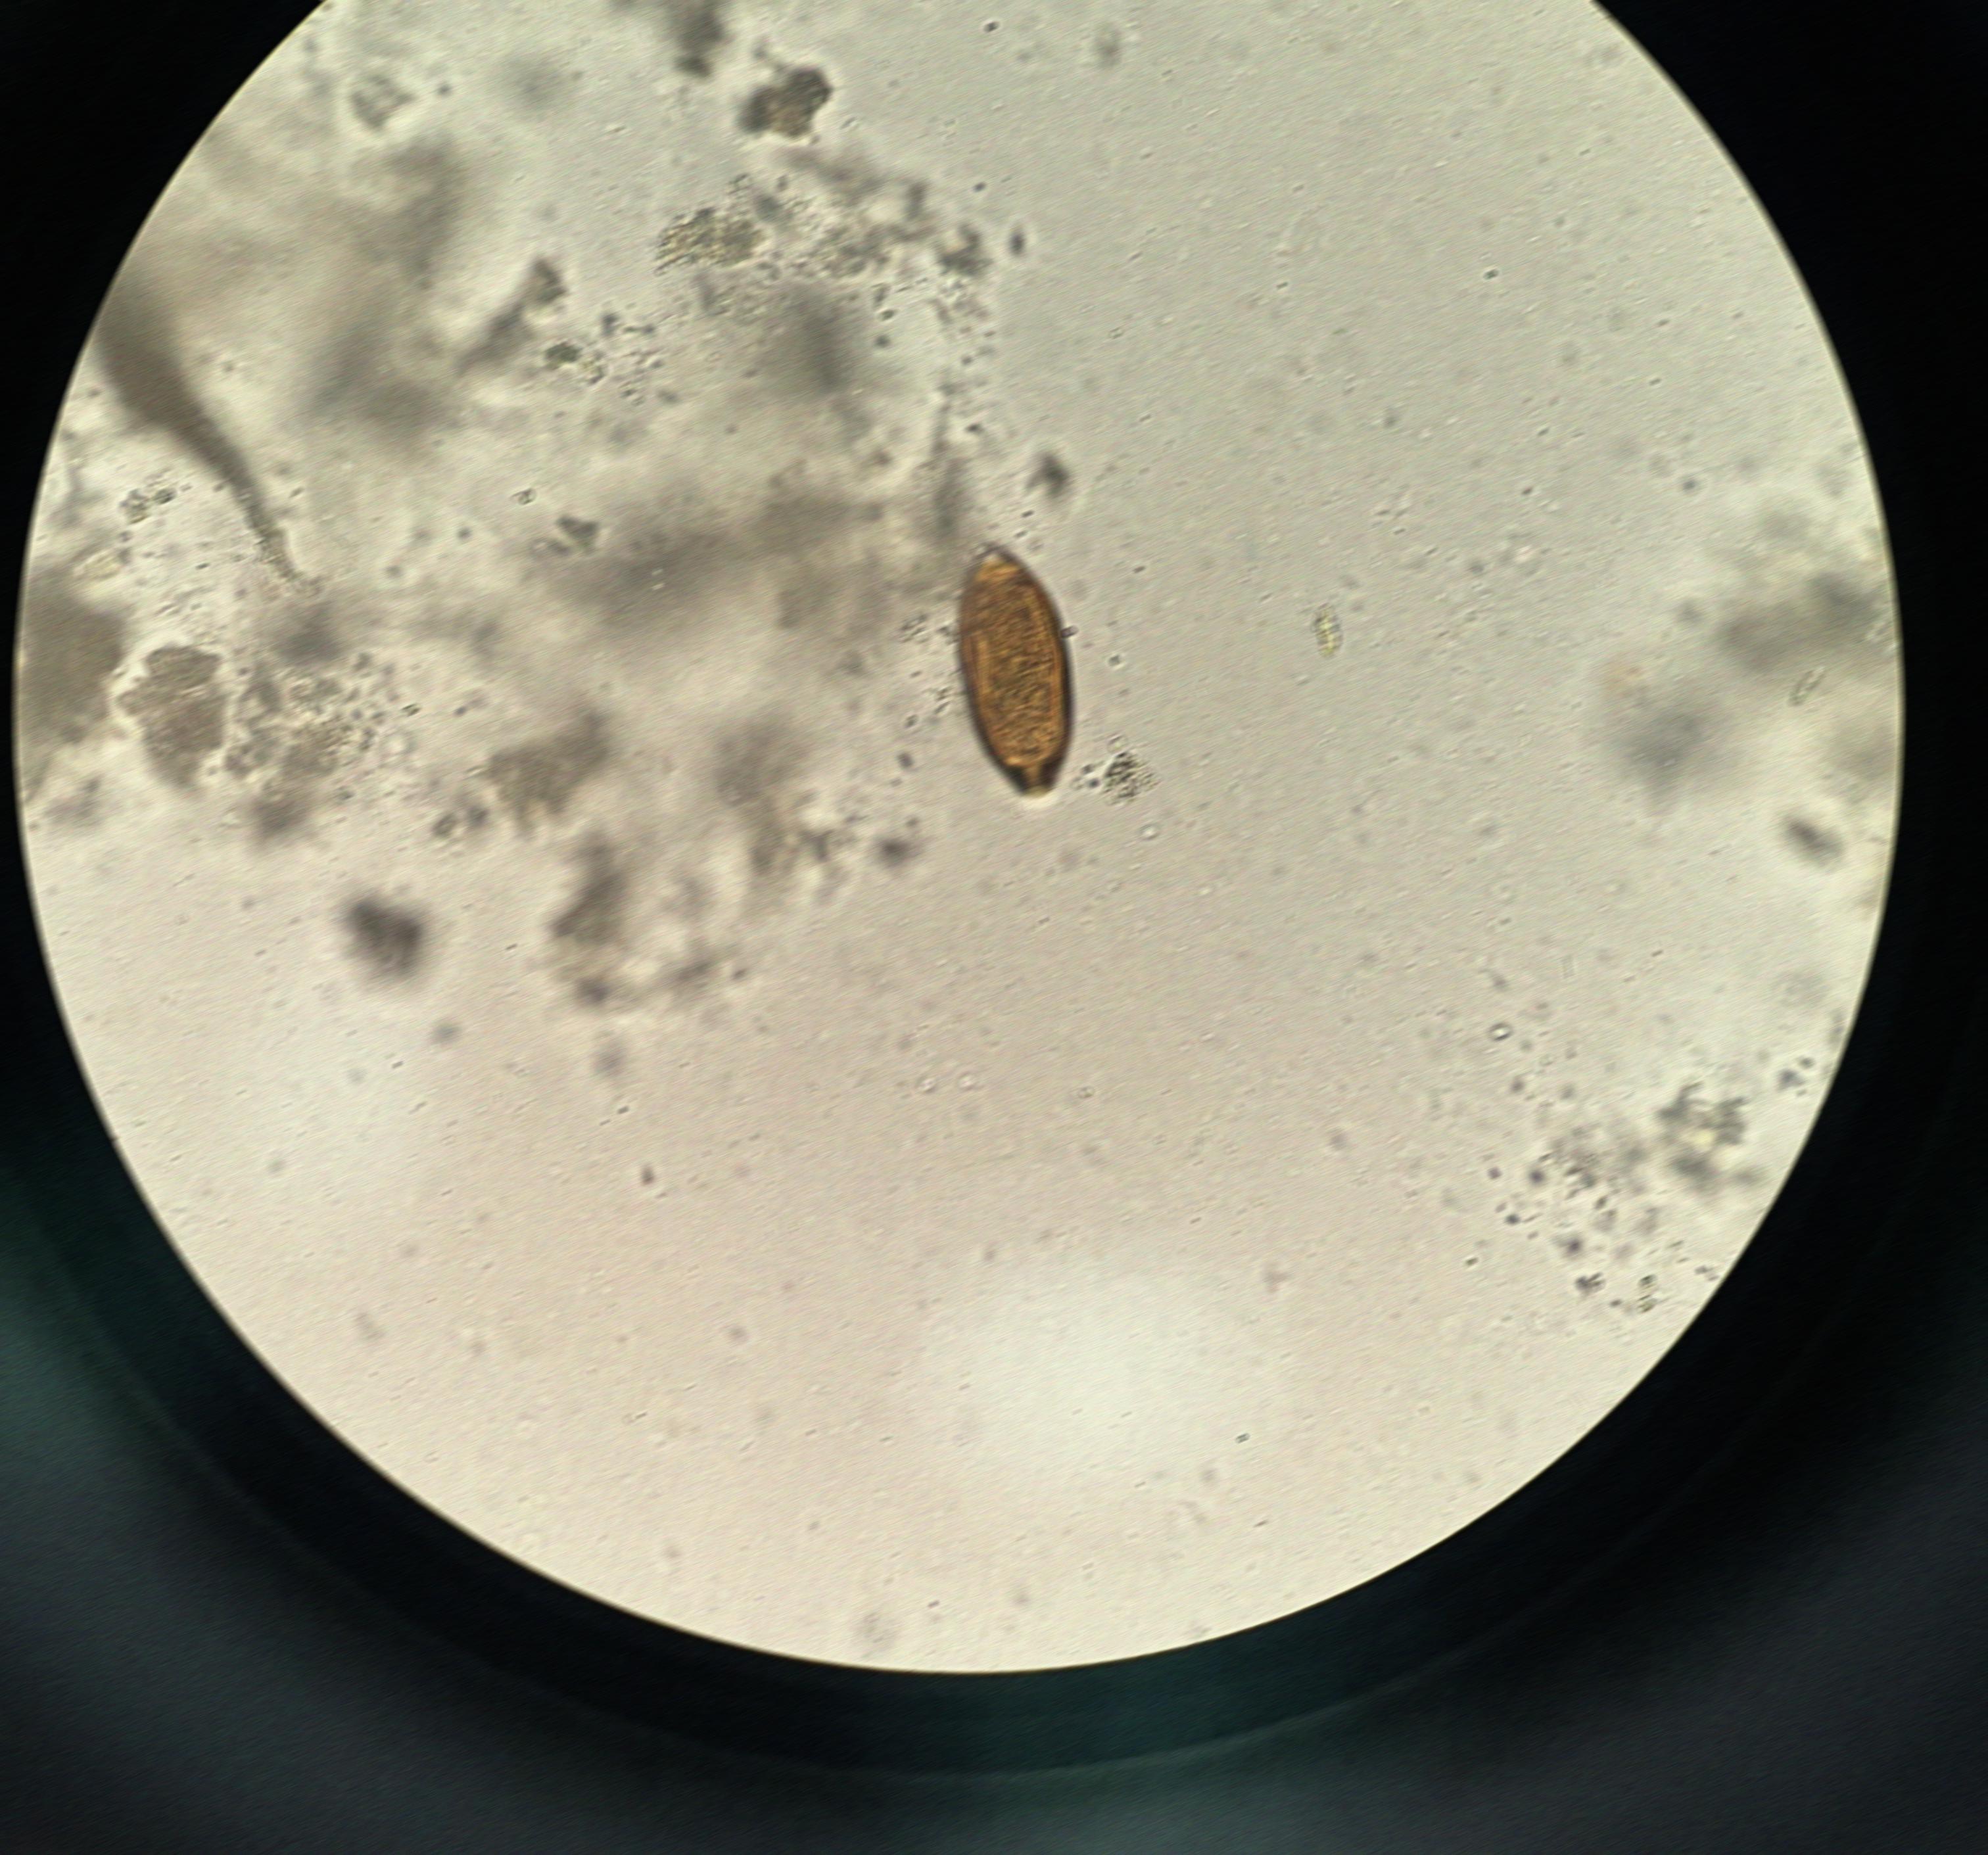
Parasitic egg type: Trichuris trichiura